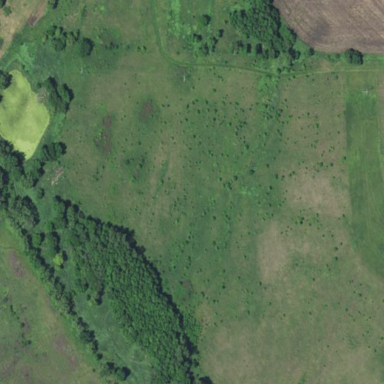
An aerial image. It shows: Deciduous broadleaved woodland.